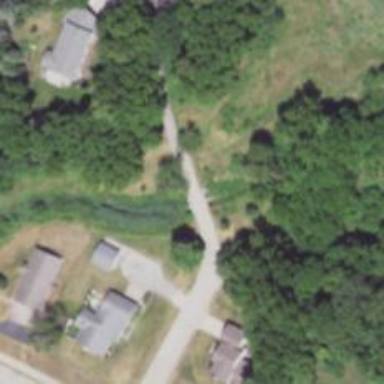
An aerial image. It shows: Residential road with bridge.